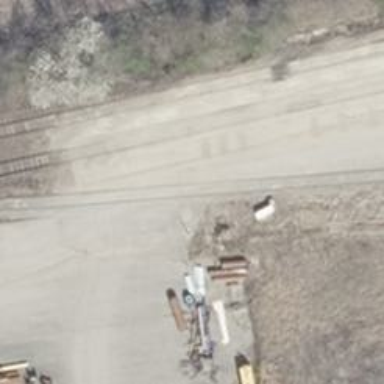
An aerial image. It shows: Railway spur service.